Brain MRI, t1w sequence, axial 2D slice.
Patient: age 42, sex F, weight 78 kg, height 1.78 m
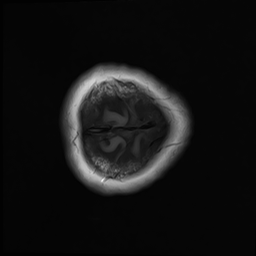